Interaction volume radius: 10 \u00c5
Interaction volume height: 10 \u00c5
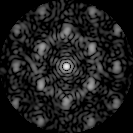
Disorder parameter: 0.5511